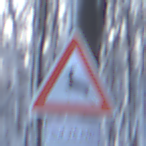
Verkehrszeichen: WildwechselRechts
Zusatzzeichen unten: LaengeEinerStrecke6
Umgebung: Outdoor, Nature
Tageszeit: MorningAfternoon
Wetter: Clear
Licht: Natural
Jahreszeit: Winter
Kontrast: LowContrast